Here is the time-frequency (STFT) view of a rotor kit's vibration measurement. Diagnose the rotating machine from this image, choosing from: normal, misalignment, unbalance, looseness.
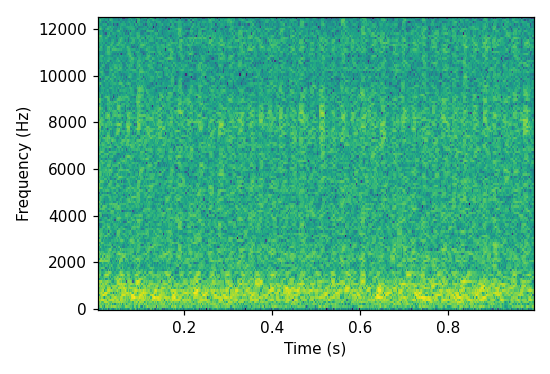
Answer: misalignment